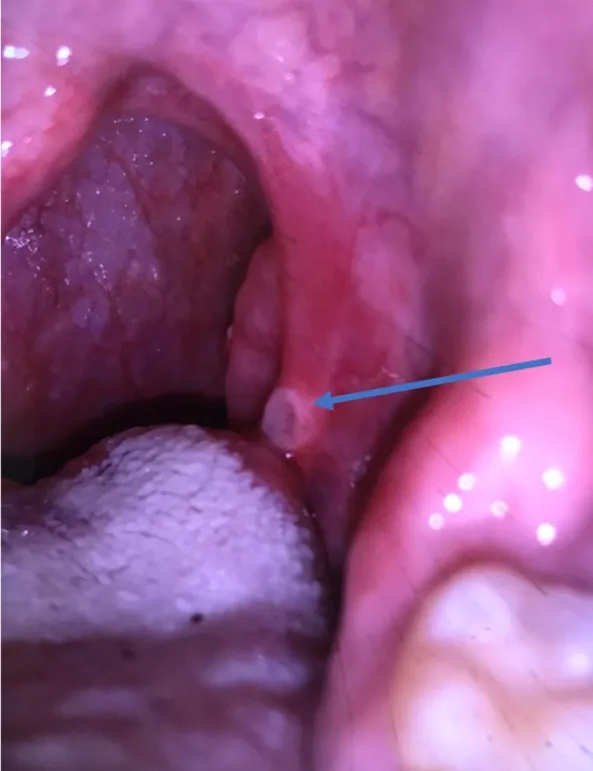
Self-captured photo for prior oral ulcer.
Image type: medical_photograph (other_medical_photograph)